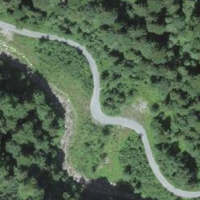
EUNIS habitat code: 44
Species observed at this site:
Tussilago farfara